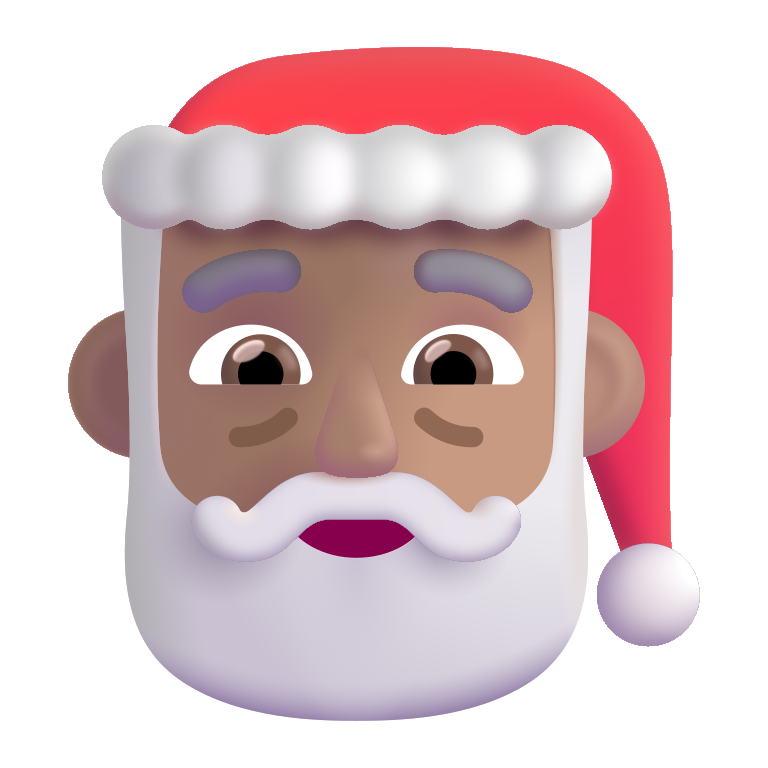
santa claus color